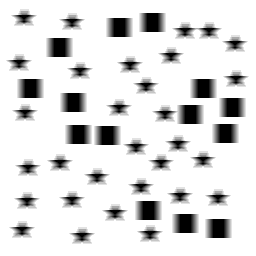
Squares: 14
Triangles: 0
Stars: 30
Total shapes: 44